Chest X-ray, AP view. Patient: 42 years old, sex M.
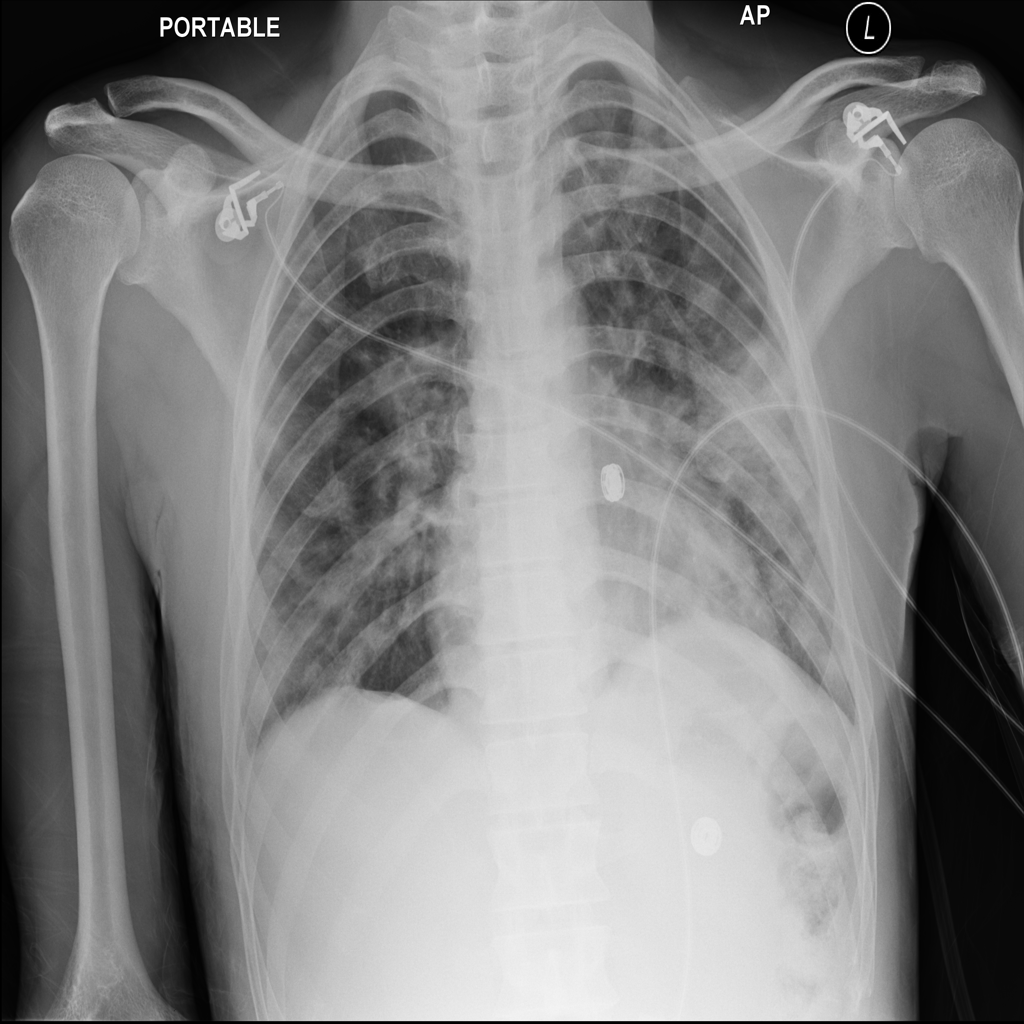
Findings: No Finding